Field crop: tomato
Growth stage: 1
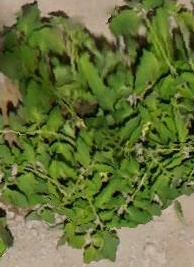
Species: tomato